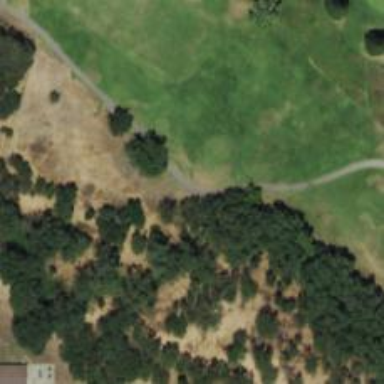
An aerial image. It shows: Path designated for golf carts.